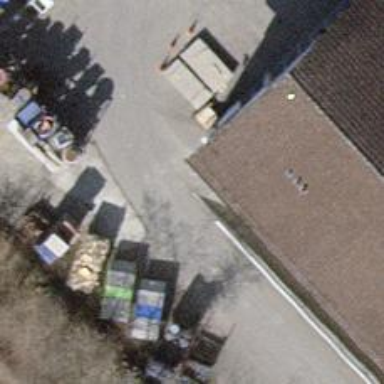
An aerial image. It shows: Surveillance system is in place.